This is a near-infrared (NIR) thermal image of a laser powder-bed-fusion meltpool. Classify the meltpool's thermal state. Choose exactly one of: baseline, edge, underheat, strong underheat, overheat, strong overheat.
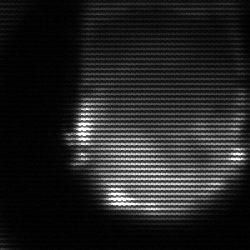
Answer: edge